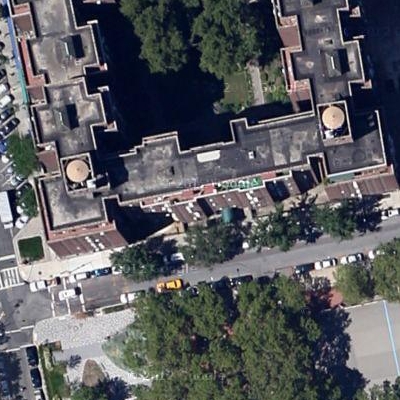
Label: Industry